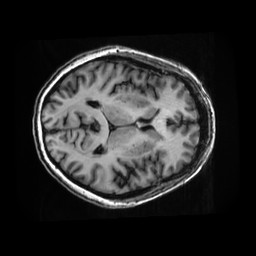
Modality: T1w
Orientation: axial
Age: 66
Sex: female
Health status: healthy
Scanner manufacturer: ge
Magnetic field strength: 3 T
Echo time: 0.0052 s